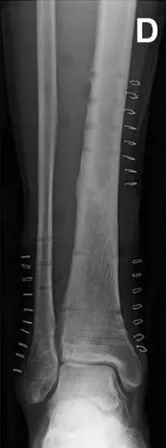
(D) Postoperative radiograph reveals that the plate and screws were removed without substantial complications.
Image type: radiology (x_ray)